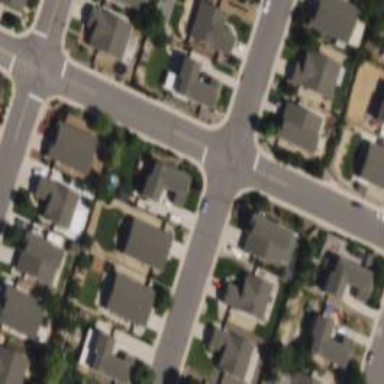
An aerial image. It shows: Residential road with separate asphalt sidewalk.